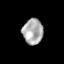
Tissue: skin
Cell type: Epithelial cells
Senescence score: 0.2463
Nuclear area (px): 506
Mean DAPI intensity: 173.791